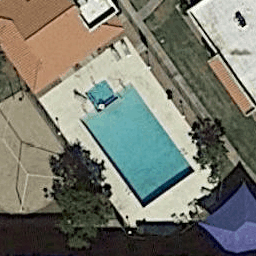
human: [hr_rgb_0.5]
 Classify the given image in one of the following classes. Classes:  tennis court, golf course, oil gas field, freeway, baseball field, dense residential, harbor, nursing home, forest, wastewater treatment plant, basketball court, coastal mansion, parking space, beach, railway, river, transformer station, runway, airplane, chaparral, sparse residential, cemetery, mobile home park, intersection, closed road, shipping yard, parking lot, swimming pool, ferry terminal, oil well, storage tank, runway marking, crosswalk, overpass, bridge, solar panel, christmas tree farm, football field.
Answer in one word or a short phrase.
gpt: swimming pool